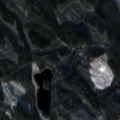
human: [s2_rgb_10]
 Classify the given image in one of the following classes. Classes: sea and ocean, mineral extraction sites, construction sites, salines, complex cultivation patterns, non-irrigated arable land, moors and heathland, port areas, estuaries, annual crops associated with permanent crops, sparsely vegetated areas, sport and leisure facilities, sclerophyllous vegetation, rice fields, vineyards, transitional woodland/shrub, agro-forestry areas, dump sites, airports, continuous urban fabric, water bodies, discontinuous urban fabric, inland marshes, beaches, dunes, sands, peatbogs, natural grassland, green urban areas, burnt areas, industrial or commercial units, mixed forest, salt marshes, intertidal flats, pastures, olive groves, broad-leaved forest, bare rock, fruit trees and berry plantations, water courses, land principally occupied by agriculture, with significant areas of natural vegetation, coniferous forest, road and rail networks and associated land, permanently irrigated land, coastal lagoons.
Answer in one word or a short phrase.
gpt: coniferous forest, mixed forest, transitional woodland/shrub